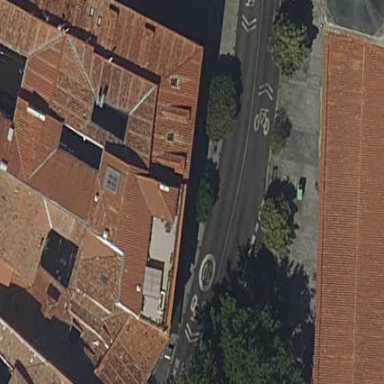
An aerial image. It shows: Building with brown roof.